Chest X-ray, PA view. Patient: 62 years old, sex F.
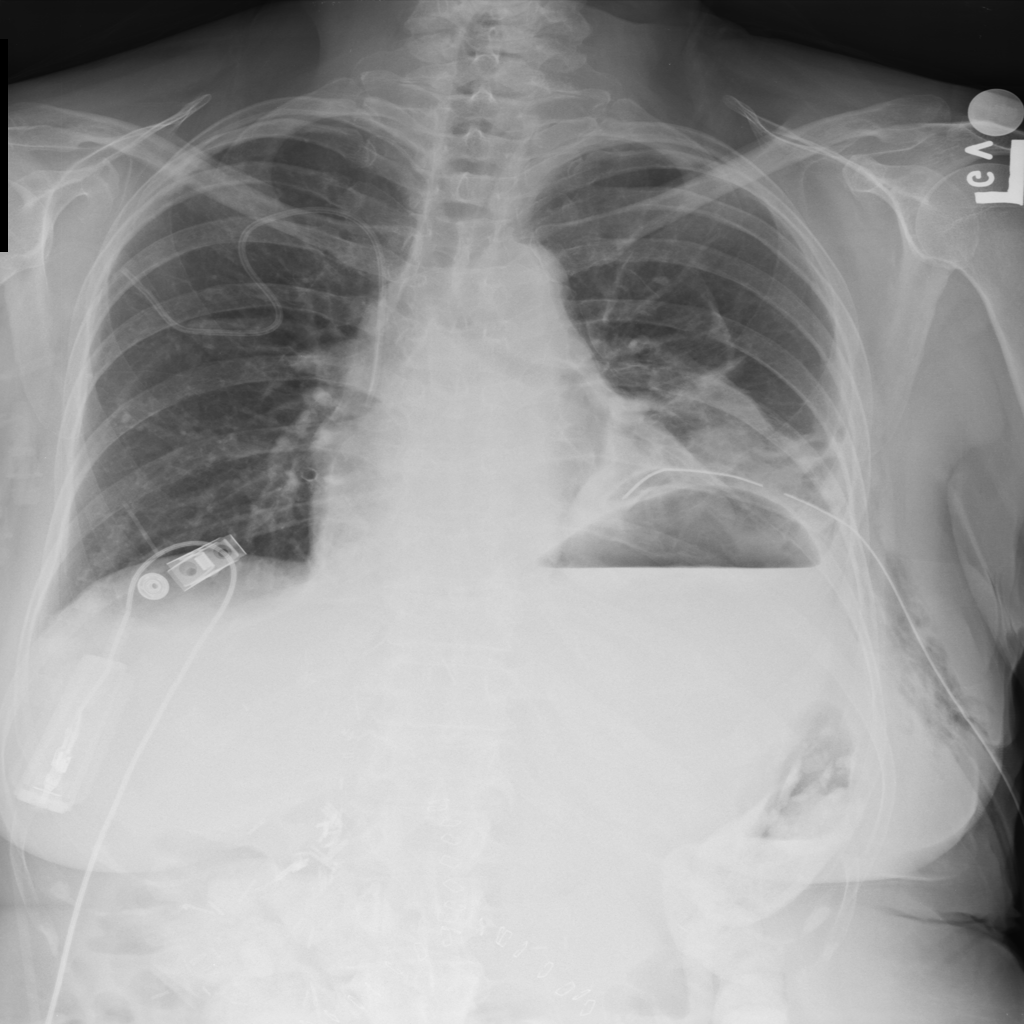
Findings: No Finding